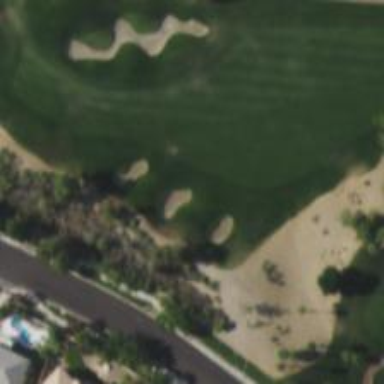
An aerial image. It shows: Rough grassy area used for golf.